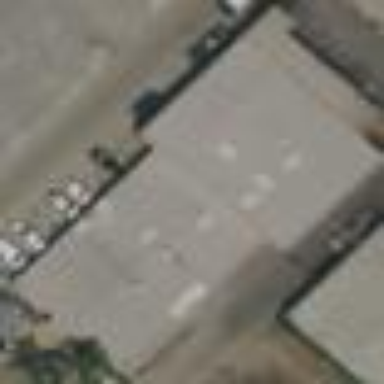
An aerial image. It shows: Warehouse.